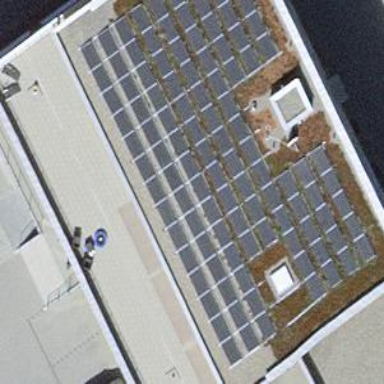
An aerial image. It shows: Small solar photovoltaic panel generator installed on roof.